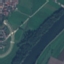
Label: River